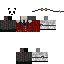
A female skeleton skin with dark skin, wearing brown helmet dressed in a red robe top and black pants, featuring a closed mouth.